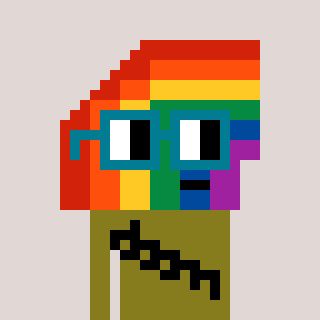
a pixel art character with square dark green glasses, a rainbow-shaped head and a gunk-colored body on a warm background